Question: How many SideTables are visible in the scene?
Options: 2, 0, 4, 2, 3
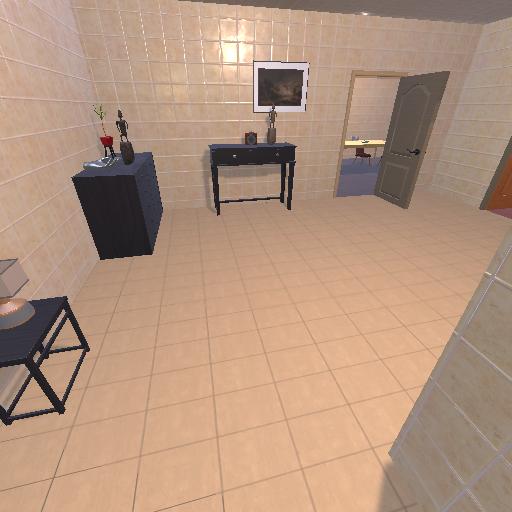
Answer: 2